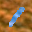
Label: 1